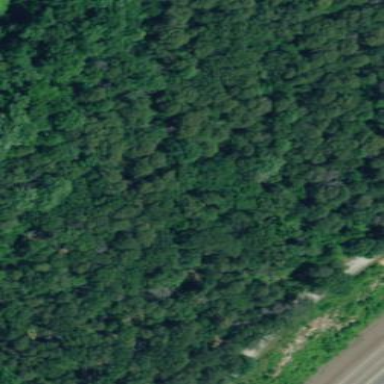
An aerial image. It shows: Area of evergreen woodland.